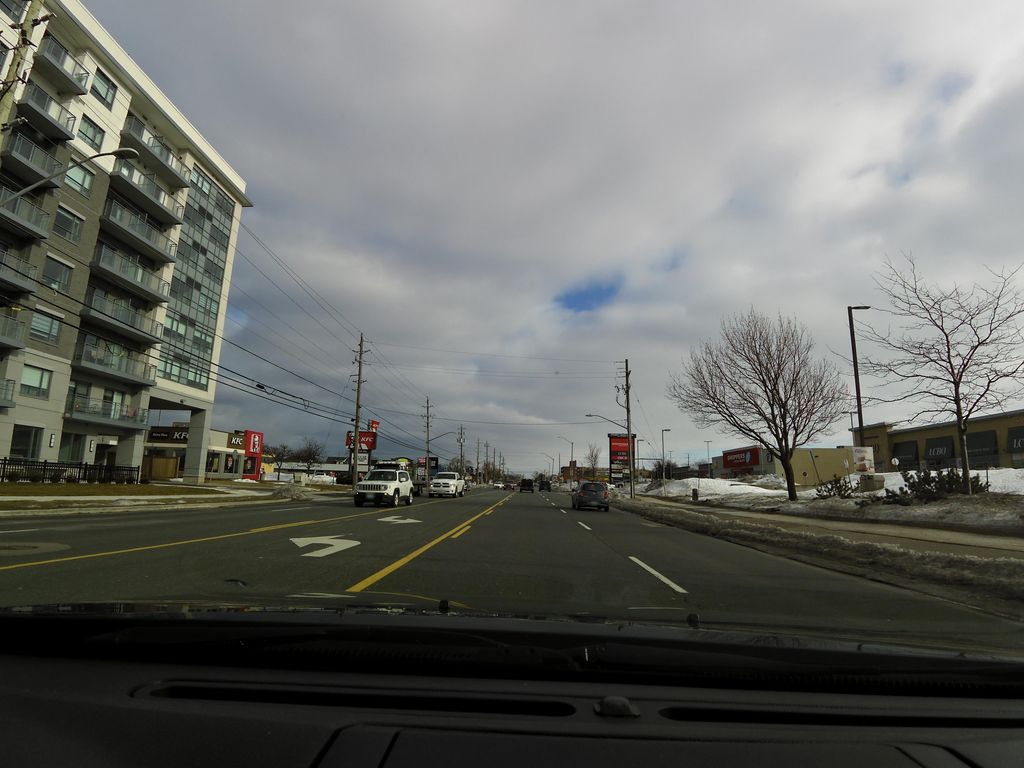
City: hamilton